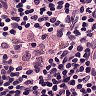
Metastatic tissue present: no